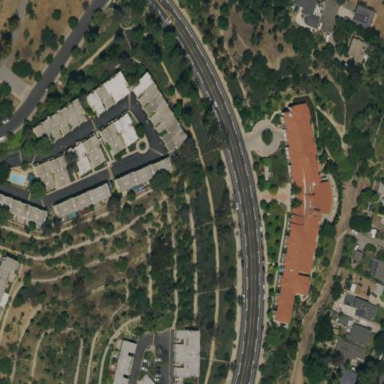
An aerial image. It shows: Condominium in residential area.